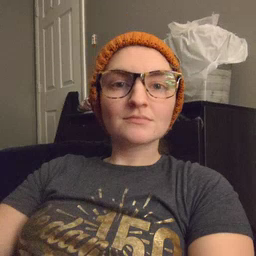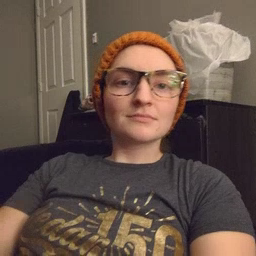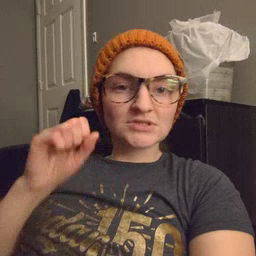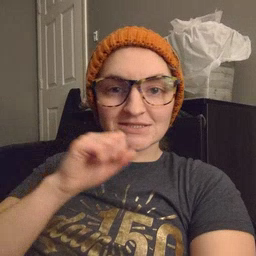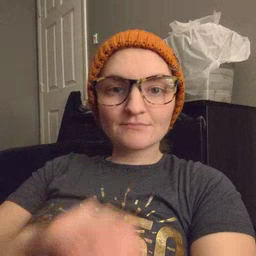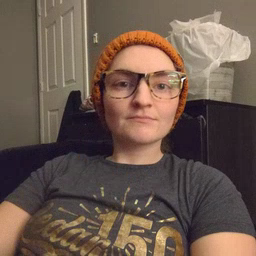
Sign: carrot